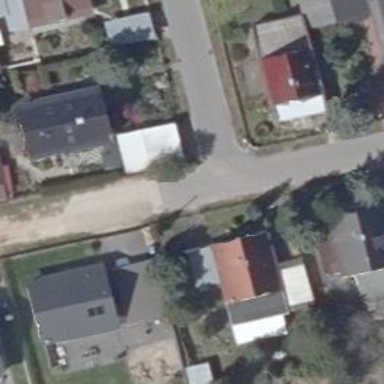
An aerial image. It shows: Residential road with compacted surface.